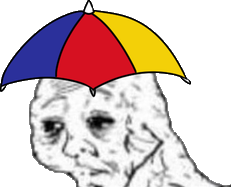
Label: 5_Yes_Honey